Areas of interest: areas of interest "Hunan University of Technology and Business North Campus Basketball Court"
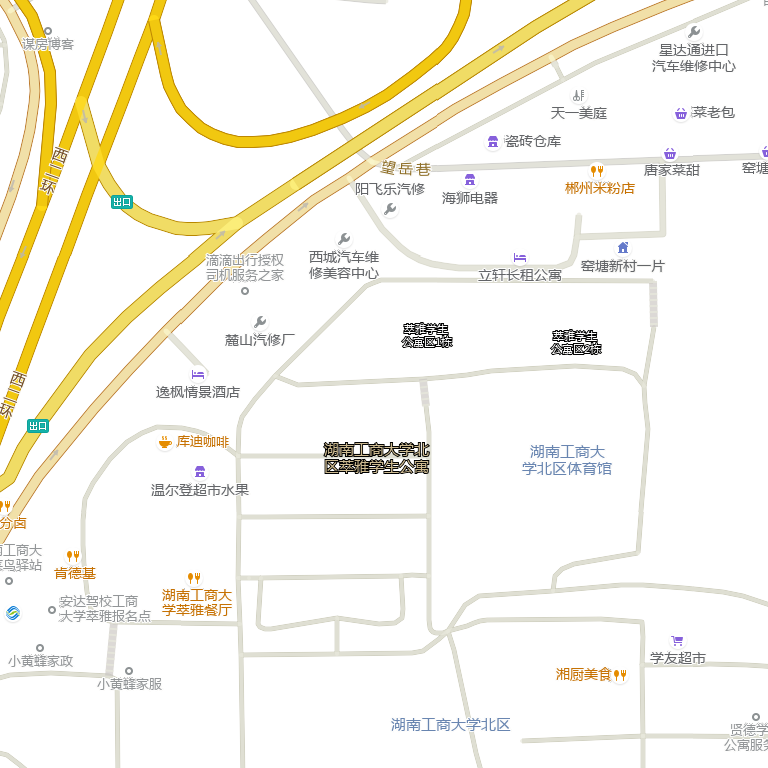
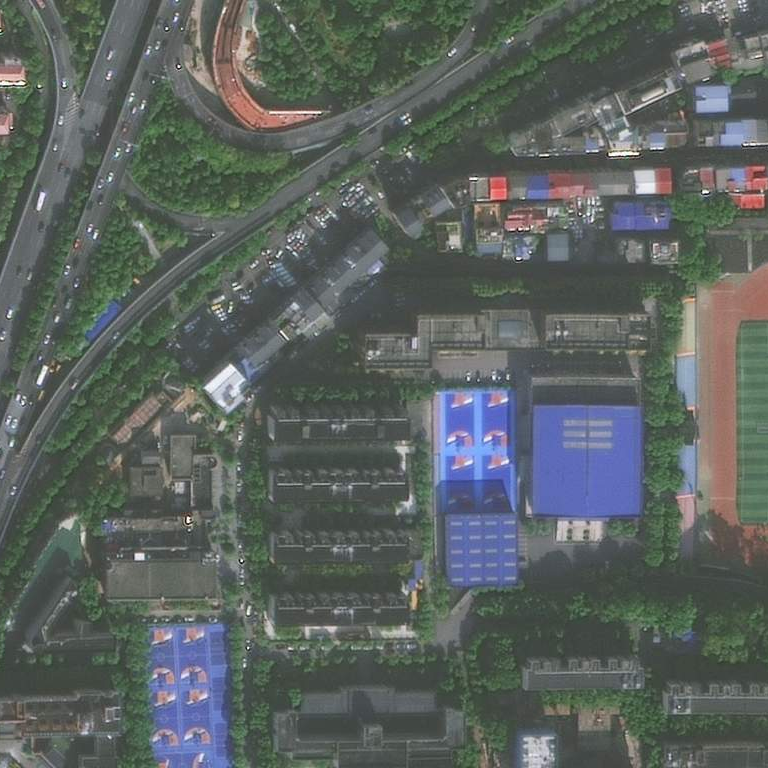